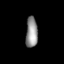
Tissue: lung
Cell type: Endothelial cells
Senescence score: 0.674
Nuclear area (px): 350
Mean DAPI intensity: 147.237